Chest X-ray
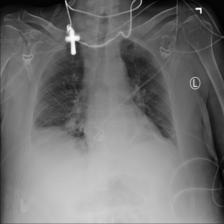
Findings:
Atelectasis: negative
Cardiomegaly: negative
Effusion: positive
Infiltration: positive
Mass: negative
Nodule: negative
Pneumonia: negative
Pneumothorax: negative
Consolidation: negative
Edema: negative
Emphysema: negative
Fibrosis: negative
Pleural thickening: negative
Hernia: negative